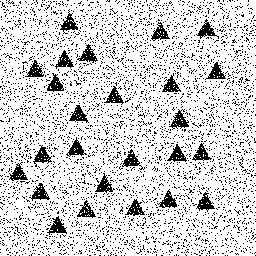
Squares: 0
Triangles: 25
Stars: 0
Total shapes: 25